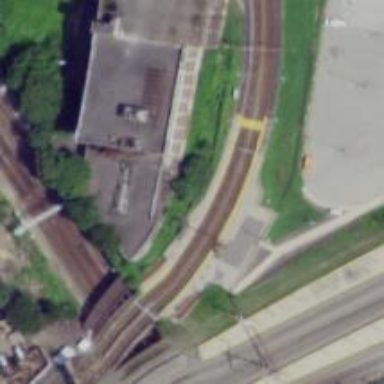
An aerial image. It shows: Abandoned railway.